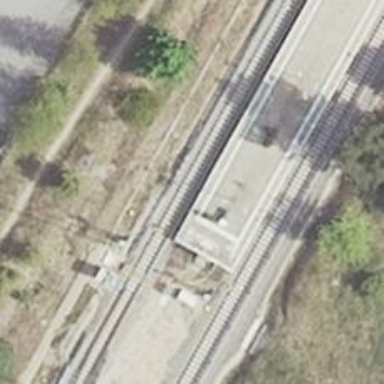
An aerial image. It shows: Siding service railway track for electrified light rail.